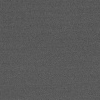
Atmospheric dust classification: dusty